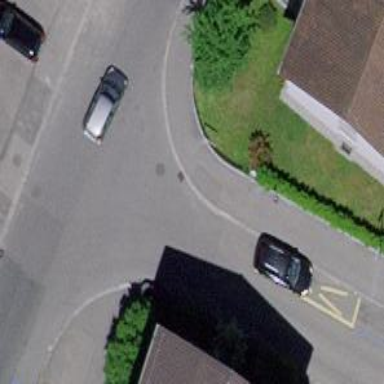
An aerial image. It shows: Kerb barrier.